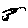
Label: star